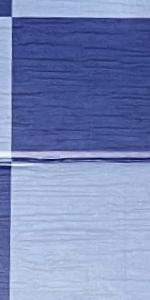
Label: Empty